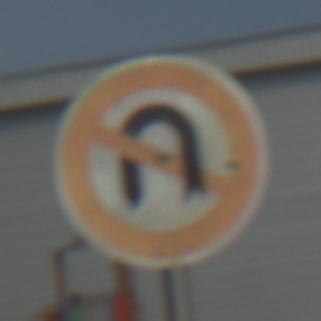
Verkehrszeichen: VerbotWenden
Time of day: MorningAfternoon
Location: Outdoor (Suburban)
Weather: PartlyCloudy
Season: NotSpecified
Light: Natural